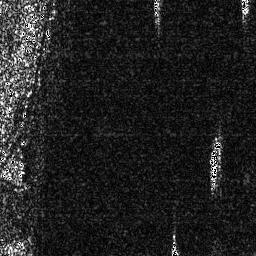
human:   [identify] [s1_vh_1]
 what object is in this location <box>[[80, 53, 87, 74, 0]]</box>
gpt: <ref>1 medium ship at the right</ref>